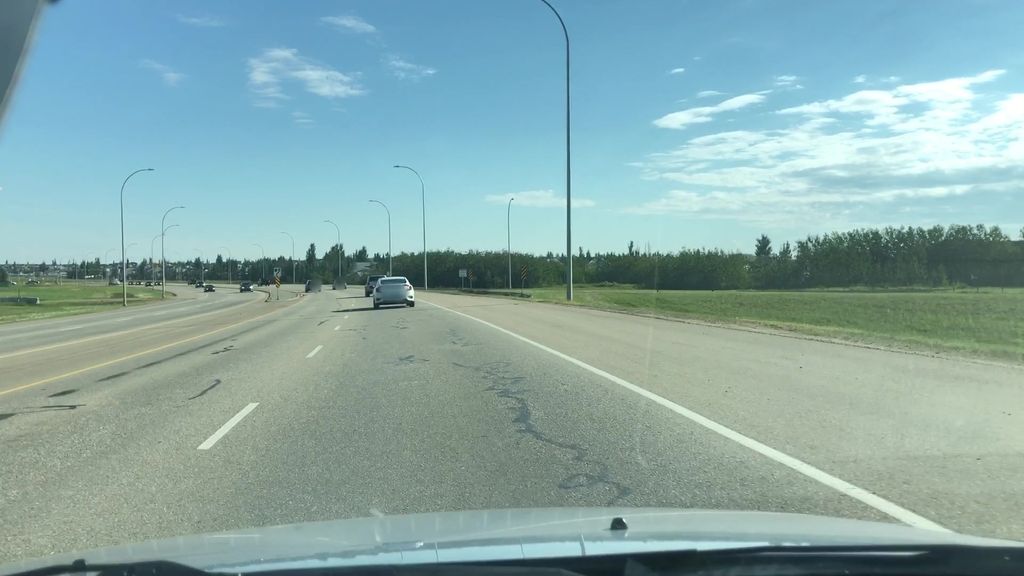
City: edmonton